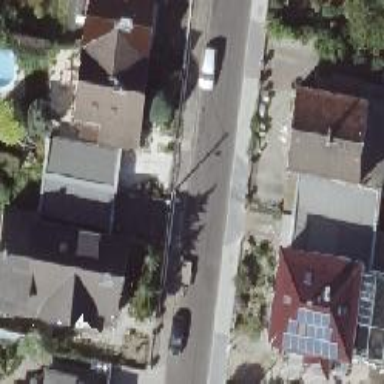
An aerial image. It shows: Residential road with asphalt surface. Both sides have sidewalks.